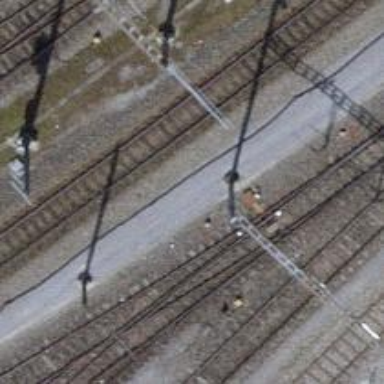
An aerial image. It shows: Railway switch.